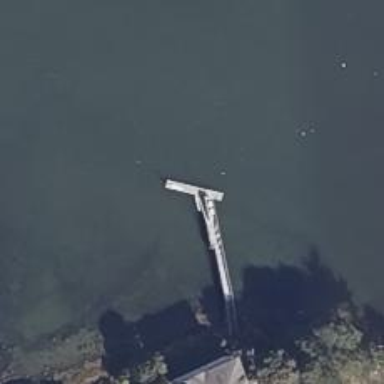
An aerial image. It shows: Man-made pier.